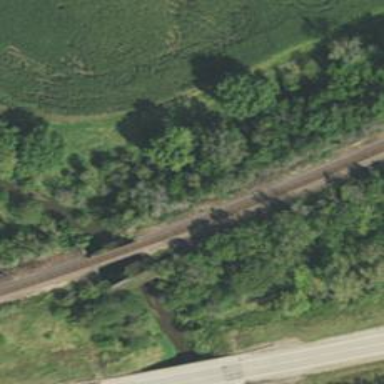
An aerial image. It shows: Railway track.